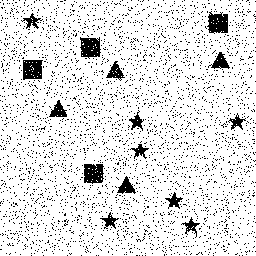
Squares: 4
Triangles: 4
Stars: 7
Total shapes: 15